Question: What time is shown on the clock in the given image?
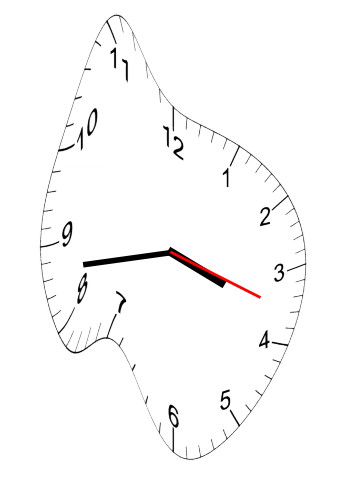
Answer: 03:43:18